Brain MRI, t1w sequence, axial 2D slice.
Patient: age 34, sex M, weight 90 kg, height 1.9 m
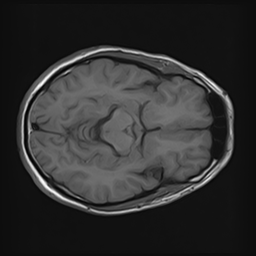